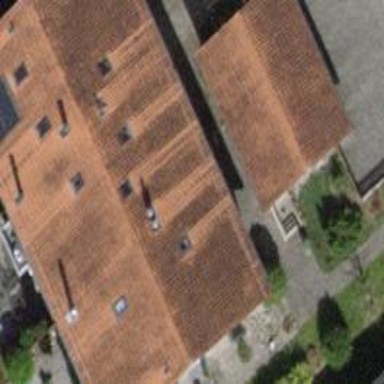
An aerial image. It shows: Terrace building.